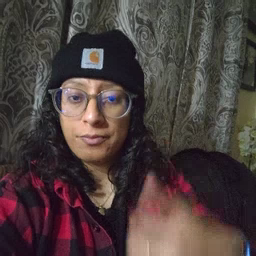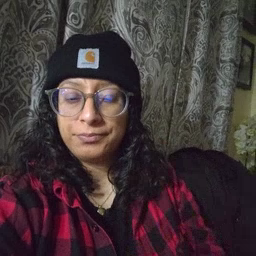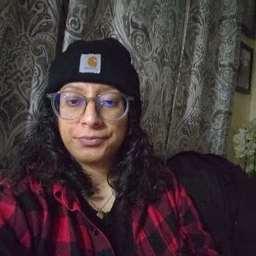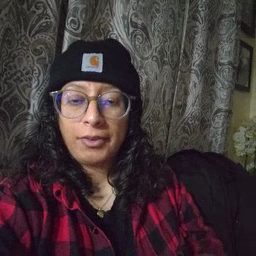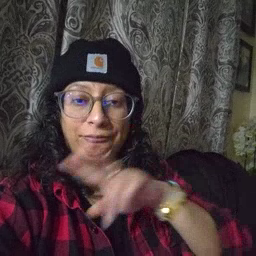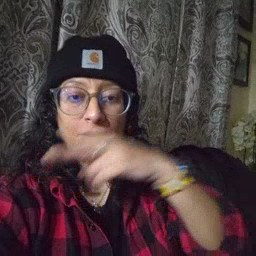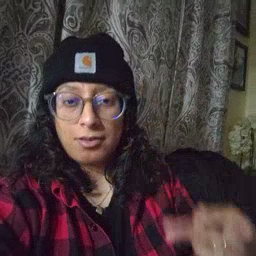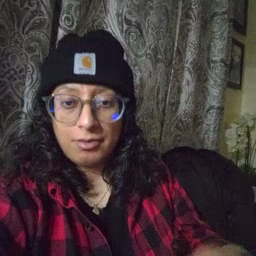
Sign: fall